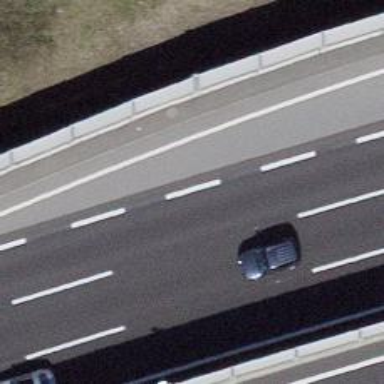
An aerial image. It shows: Motorway link.